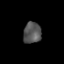
Tissue: prostate
Cell type: T cells
Senescence score: 0.3376
Nuclear area (px): 372
Mean DAPI intensity: 85.191